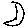
Label: moon